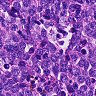
Metastatic tissue present: no